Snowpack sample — Snodgrass Mountain, Crested Butte, Colorado (2/4/25, 12:06 PM MST)
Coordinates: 38.923, -106.968
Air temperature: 35 °F
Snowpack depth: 80 cm
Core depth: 80 cm
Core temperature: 32 °F
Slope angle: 14°, slope face: 78°
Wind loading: low
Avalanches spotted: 0
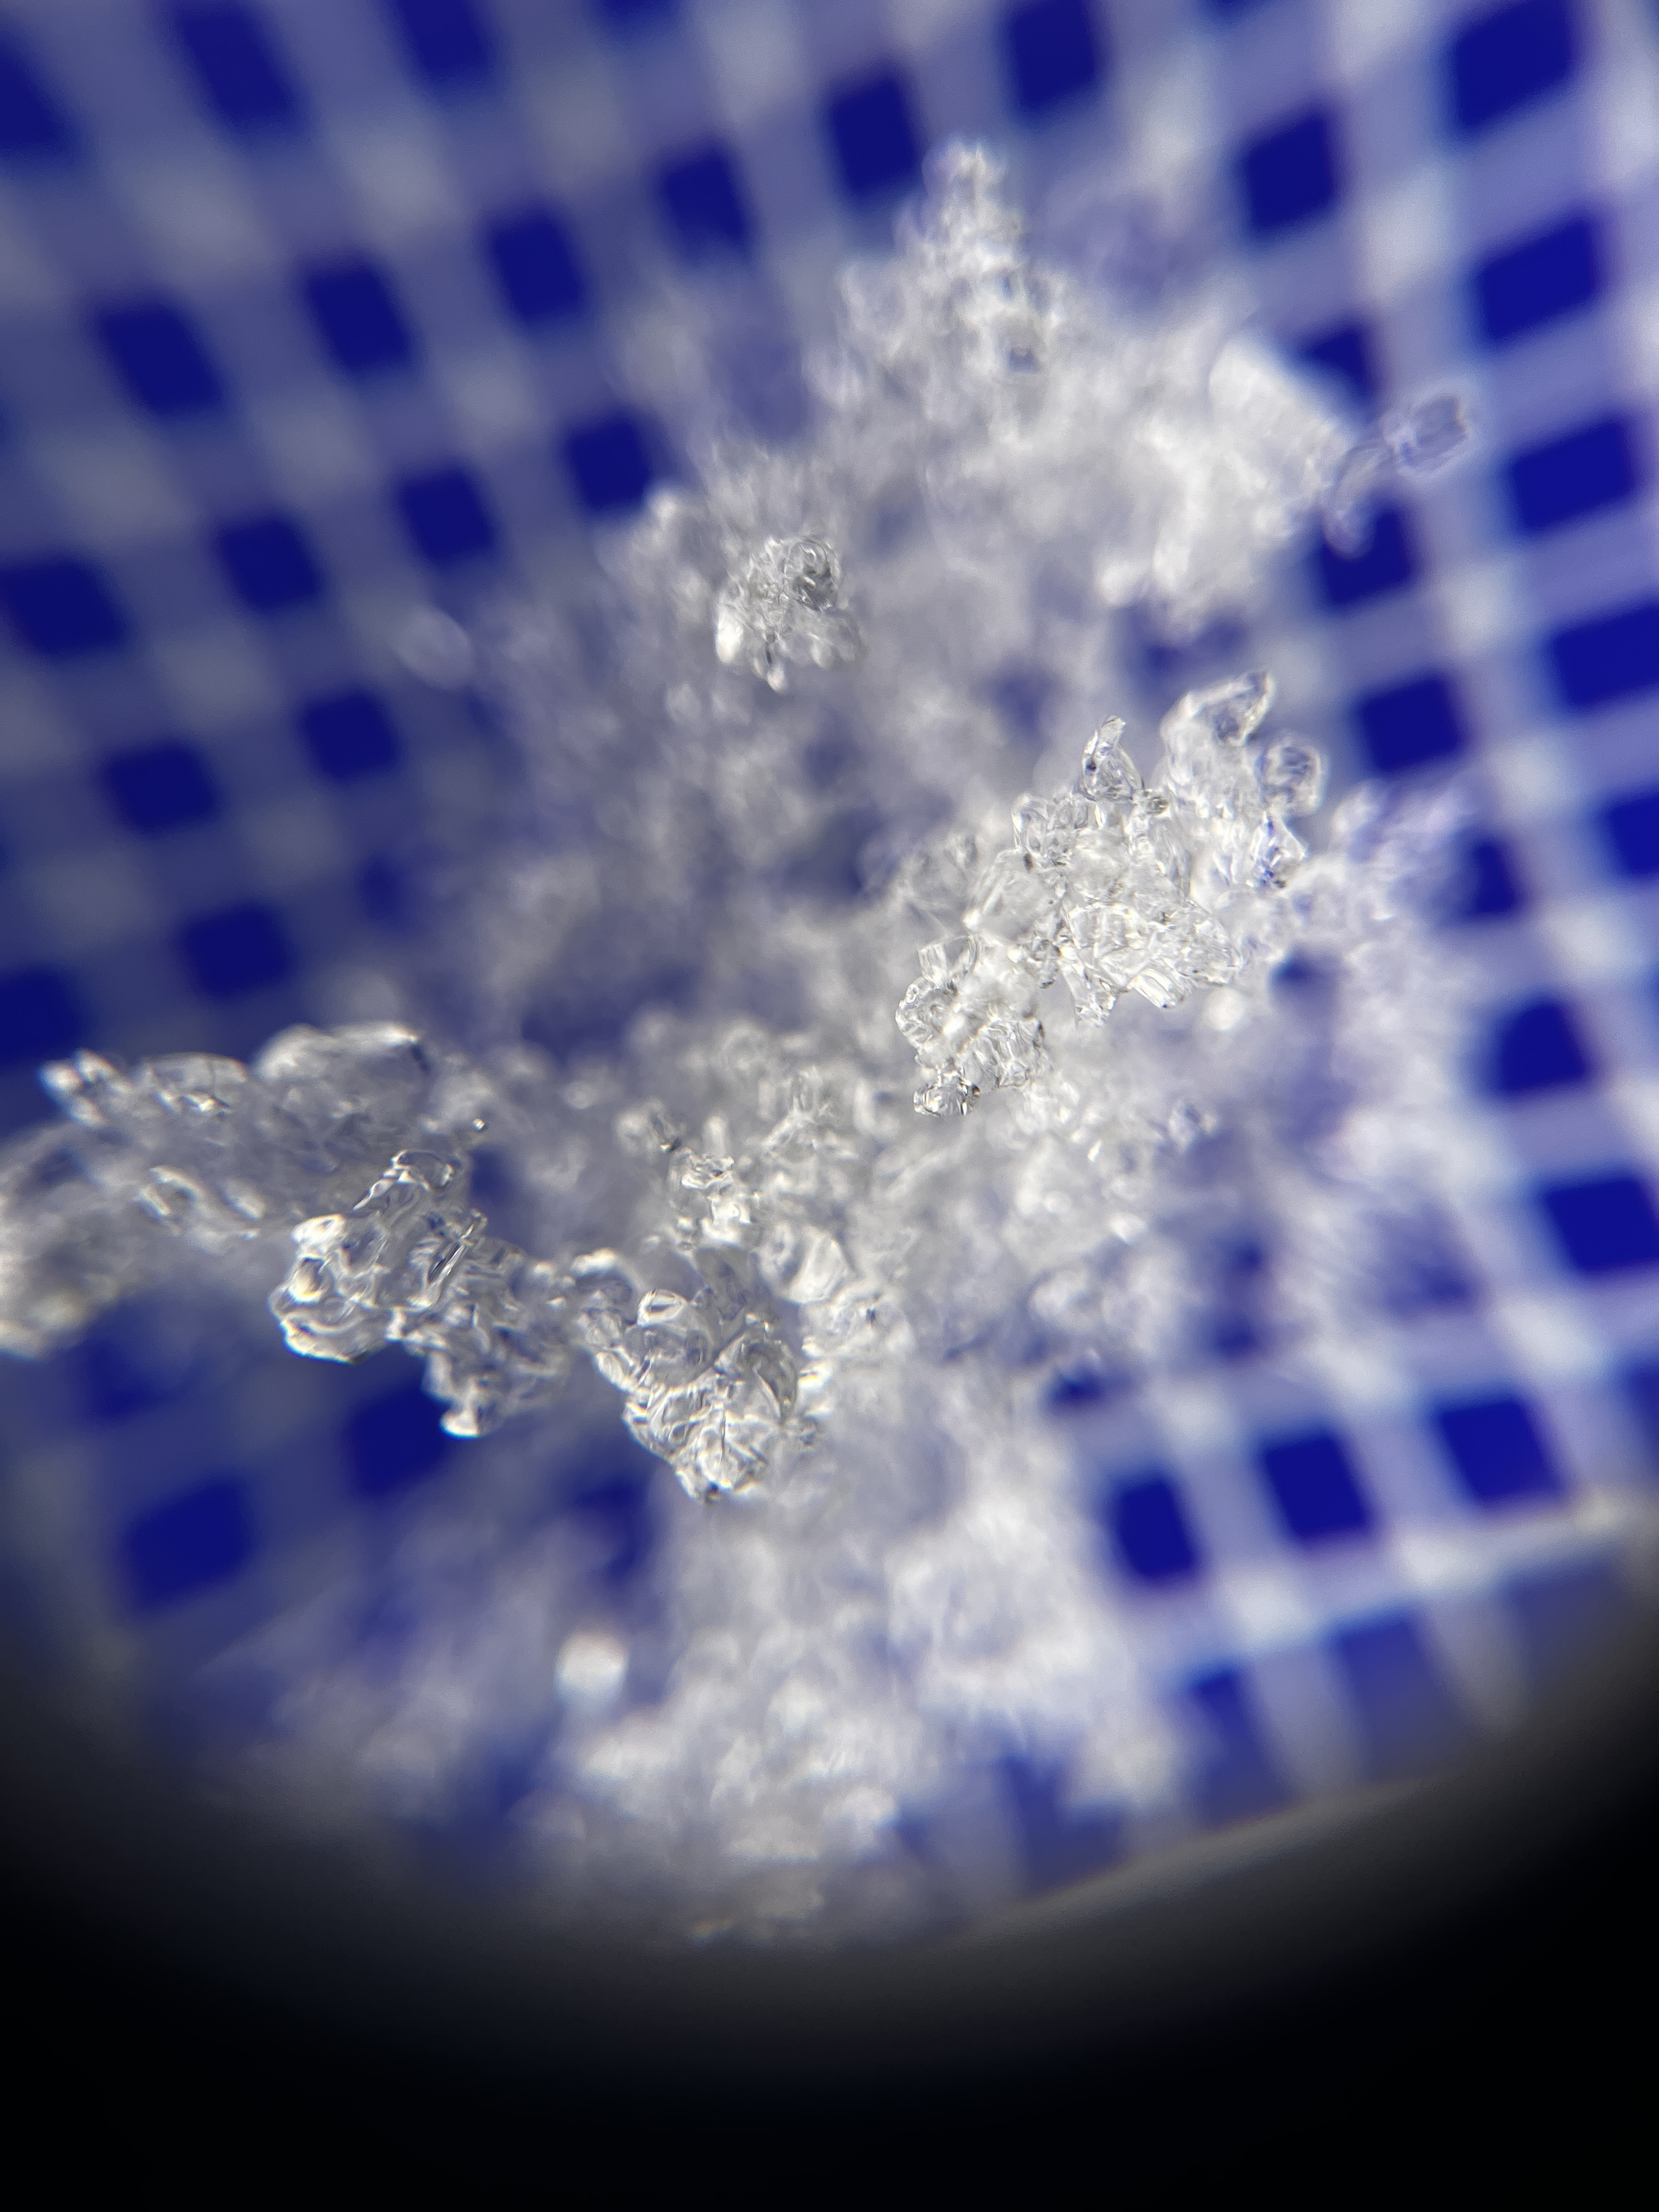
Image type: magnified_profile
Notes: No avalanches nearby, unusually warm weather for the last month reported by residents, Collected 25 yards from treeline